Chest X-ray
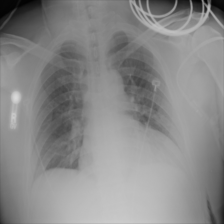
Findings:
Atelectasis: negative
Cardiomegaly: negative
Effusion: negative
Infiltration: negative
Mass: negative
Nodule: negative
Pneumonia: negative
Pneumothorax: negative
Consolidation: negative
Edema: negative
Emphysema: negative
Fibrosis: negative
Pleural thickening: negative
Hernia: negative